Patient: sex F, age 76
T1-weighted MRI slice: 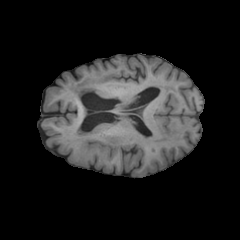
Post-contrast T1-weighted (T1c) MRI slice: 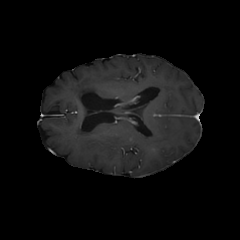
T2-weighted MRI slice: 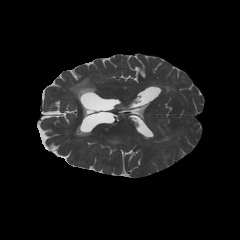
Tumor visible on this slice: yes
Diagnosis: Glioblastoma, IDH-wildtype
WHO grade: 4